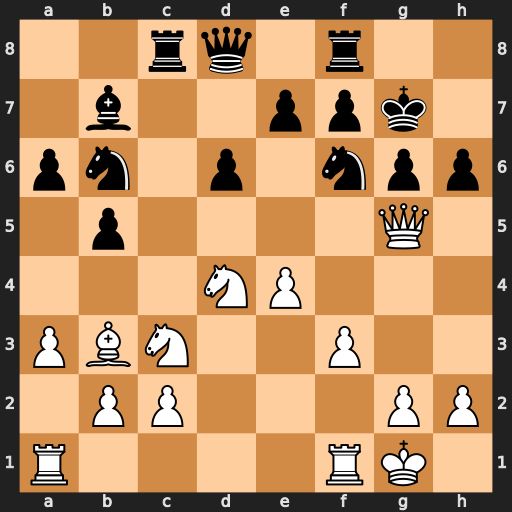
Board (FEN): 2rq1r2/1b2ppk1/pn1p1npp/1p4Q1/3NP3/PBN2P2/1PP3PP/R4RK1
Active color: w
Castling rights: -
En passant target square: -
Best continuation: Nf5+ Kh8 Qxh6+ Nh7 Qg7#